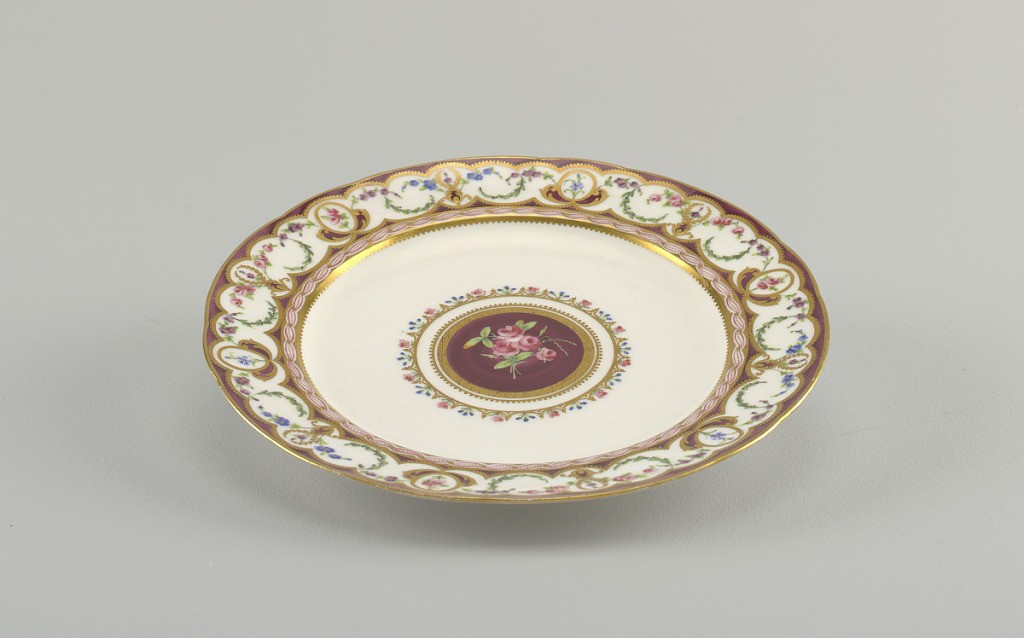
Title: Plate, from the "Eden" Service (One of Sixteen)
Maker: Sèvres Porcelain Manufactory, French, established 1756
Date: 1787
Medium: soft paste porcelain, vitreous enamel, gold
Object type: plate
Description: Circular molded plate with broad rim painted in purple ground with continuous enameled and gilded floral swags in blue, pink, and green, with gilded scallops. Center with floral border, gilded edge, and central spray ofroses against purple ground.